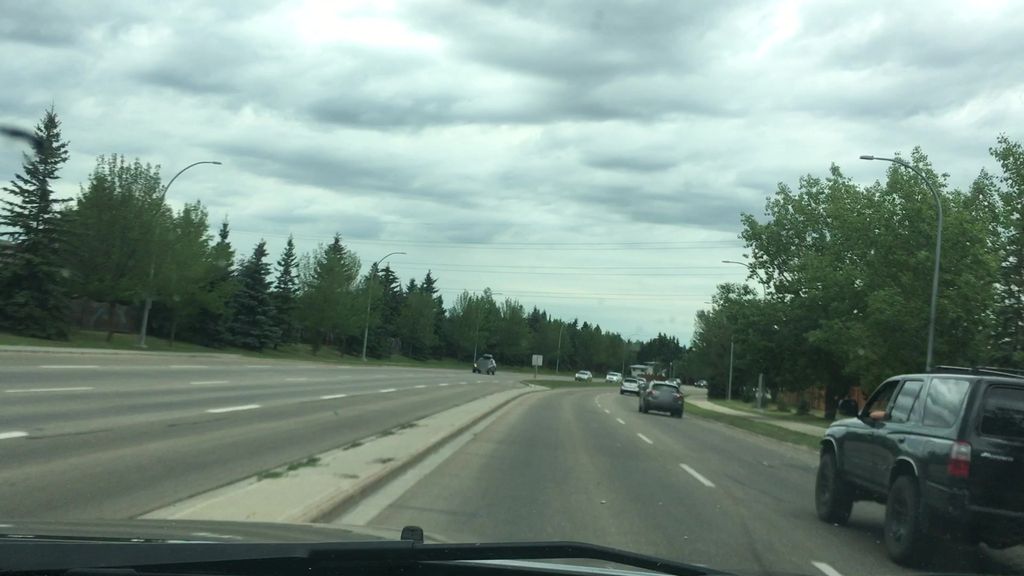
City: edmonton